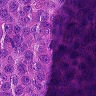
Metastatic tissue present: yes